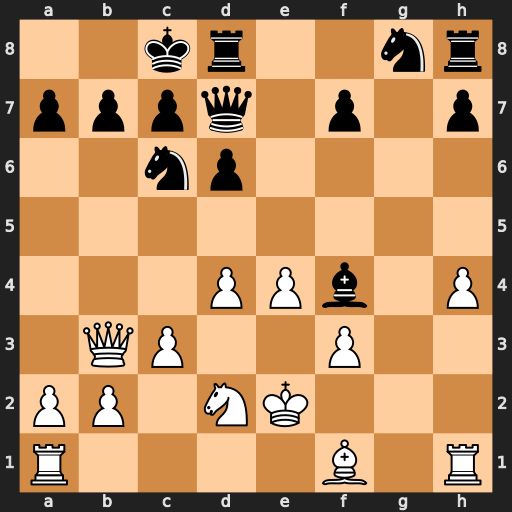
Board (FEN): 2kr2nr/pppq1p1p/2np4/8/3PPb1P/1QP2P2/PP1NK3/R4B1R
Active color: w
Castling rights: -
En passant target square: -
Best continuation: Bh3 f5 Bxf5 Qxf5 exf5